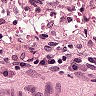
Metastatic tissue present: no